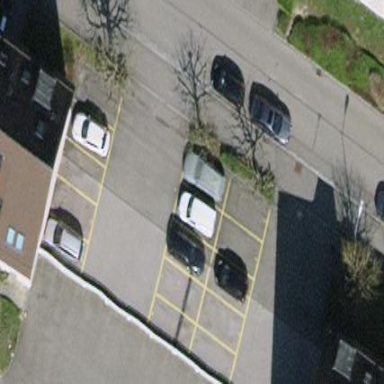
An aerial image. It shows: Parking area with surface.